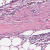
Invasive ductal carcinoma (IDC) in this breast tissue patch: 0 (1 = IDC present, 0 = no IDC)